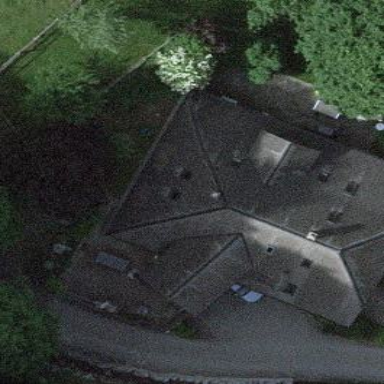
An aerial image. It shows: Residential building.